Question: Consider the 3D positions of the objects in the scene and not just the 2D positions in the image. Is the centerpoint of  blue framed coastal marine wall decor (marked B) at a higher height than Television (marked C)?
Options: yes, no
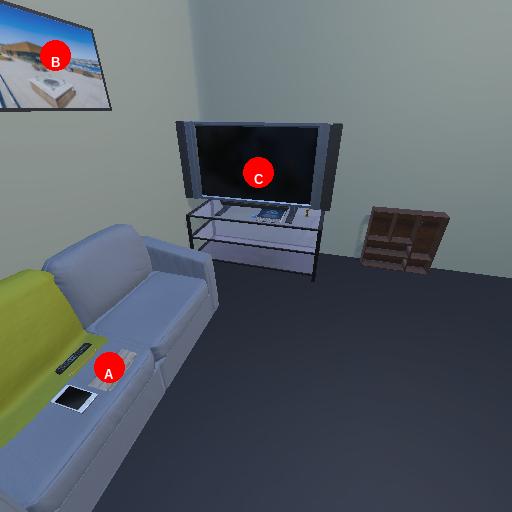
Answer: yes